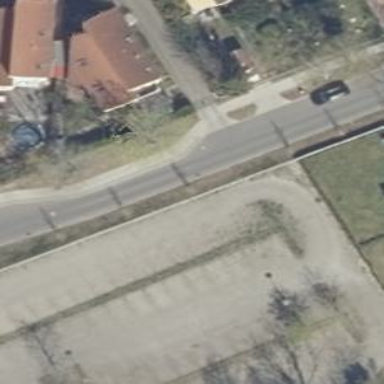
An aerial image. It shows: Residential road with asphalt surface. There is sidewalk on the left side.